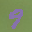
Label: 9